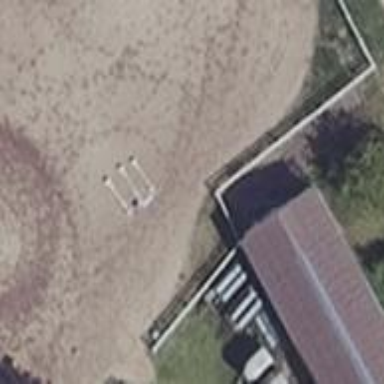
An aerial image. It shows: Stable.